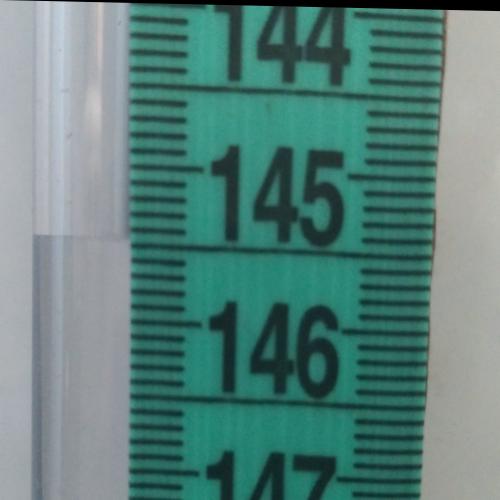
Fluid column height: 145.5 cm